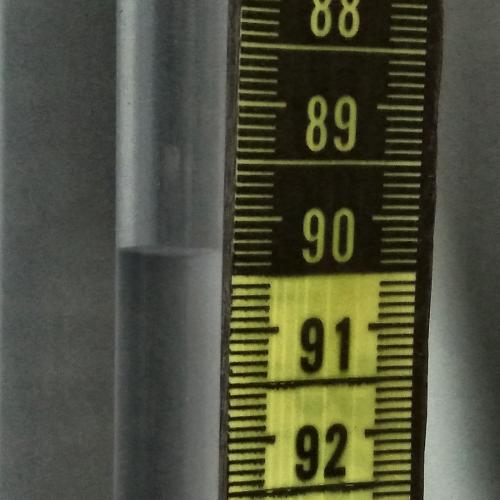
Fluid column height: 90.3 cm